Aerial crown-view tile of a tropical tree (Barro Colorado Island, Panama), acquired 20250512:
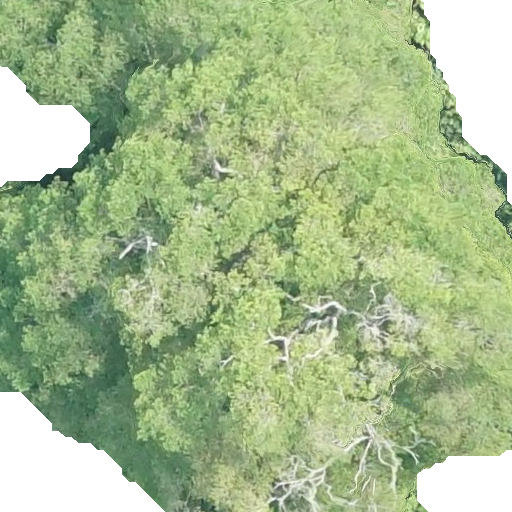
Species: Terminalia oblonga
GBIF accepted scientific name: Terminalia oblonga
Crown area: 429.402 m²